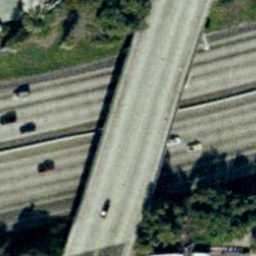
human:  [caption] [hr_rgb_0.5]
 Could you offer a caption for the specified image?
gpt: A road go across another two roads diagonally with some cars on the roads .

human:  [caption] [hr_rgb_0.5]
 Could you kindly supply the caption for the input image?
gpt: An overpass with a road go across another roads diagonally .

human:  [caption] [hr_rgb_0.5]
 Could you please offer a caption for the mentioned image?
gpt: An overpass with a road go across another roads diagonally with some plants surounded .

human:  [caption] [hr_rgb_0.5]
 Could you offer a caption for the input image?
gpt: An overpass with a road go across another roads diagonally with some cars on the roads .

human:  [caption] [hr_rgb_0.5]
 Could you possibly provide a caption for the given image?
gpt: A road go across another two roads with some cars on the roads .